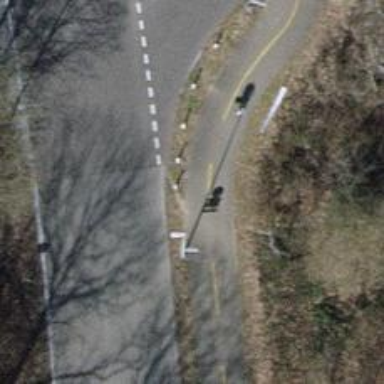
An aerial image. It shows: Asphalt sidewalk path.